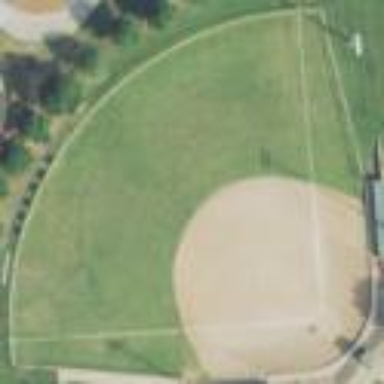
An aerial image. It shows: Baseball pitch for leisure and sports activities.